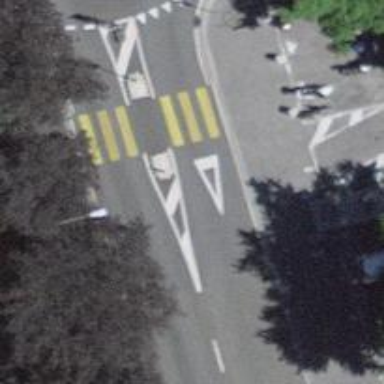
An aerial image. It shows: Uncontrolled crossing with central island on the road.